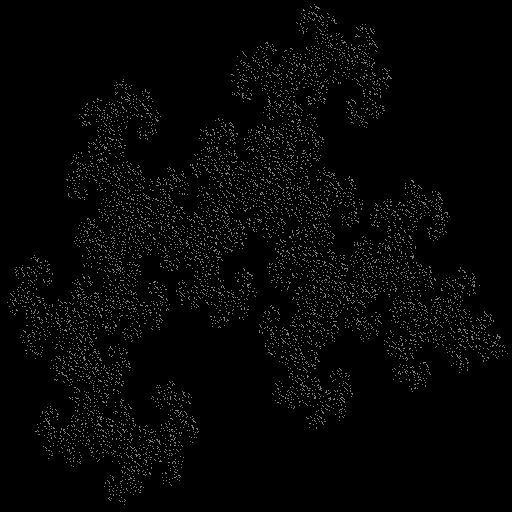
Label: a2